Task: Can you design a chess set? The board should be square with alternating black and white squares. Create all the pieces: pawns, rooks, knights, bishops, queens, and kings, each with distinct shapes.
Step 4740:
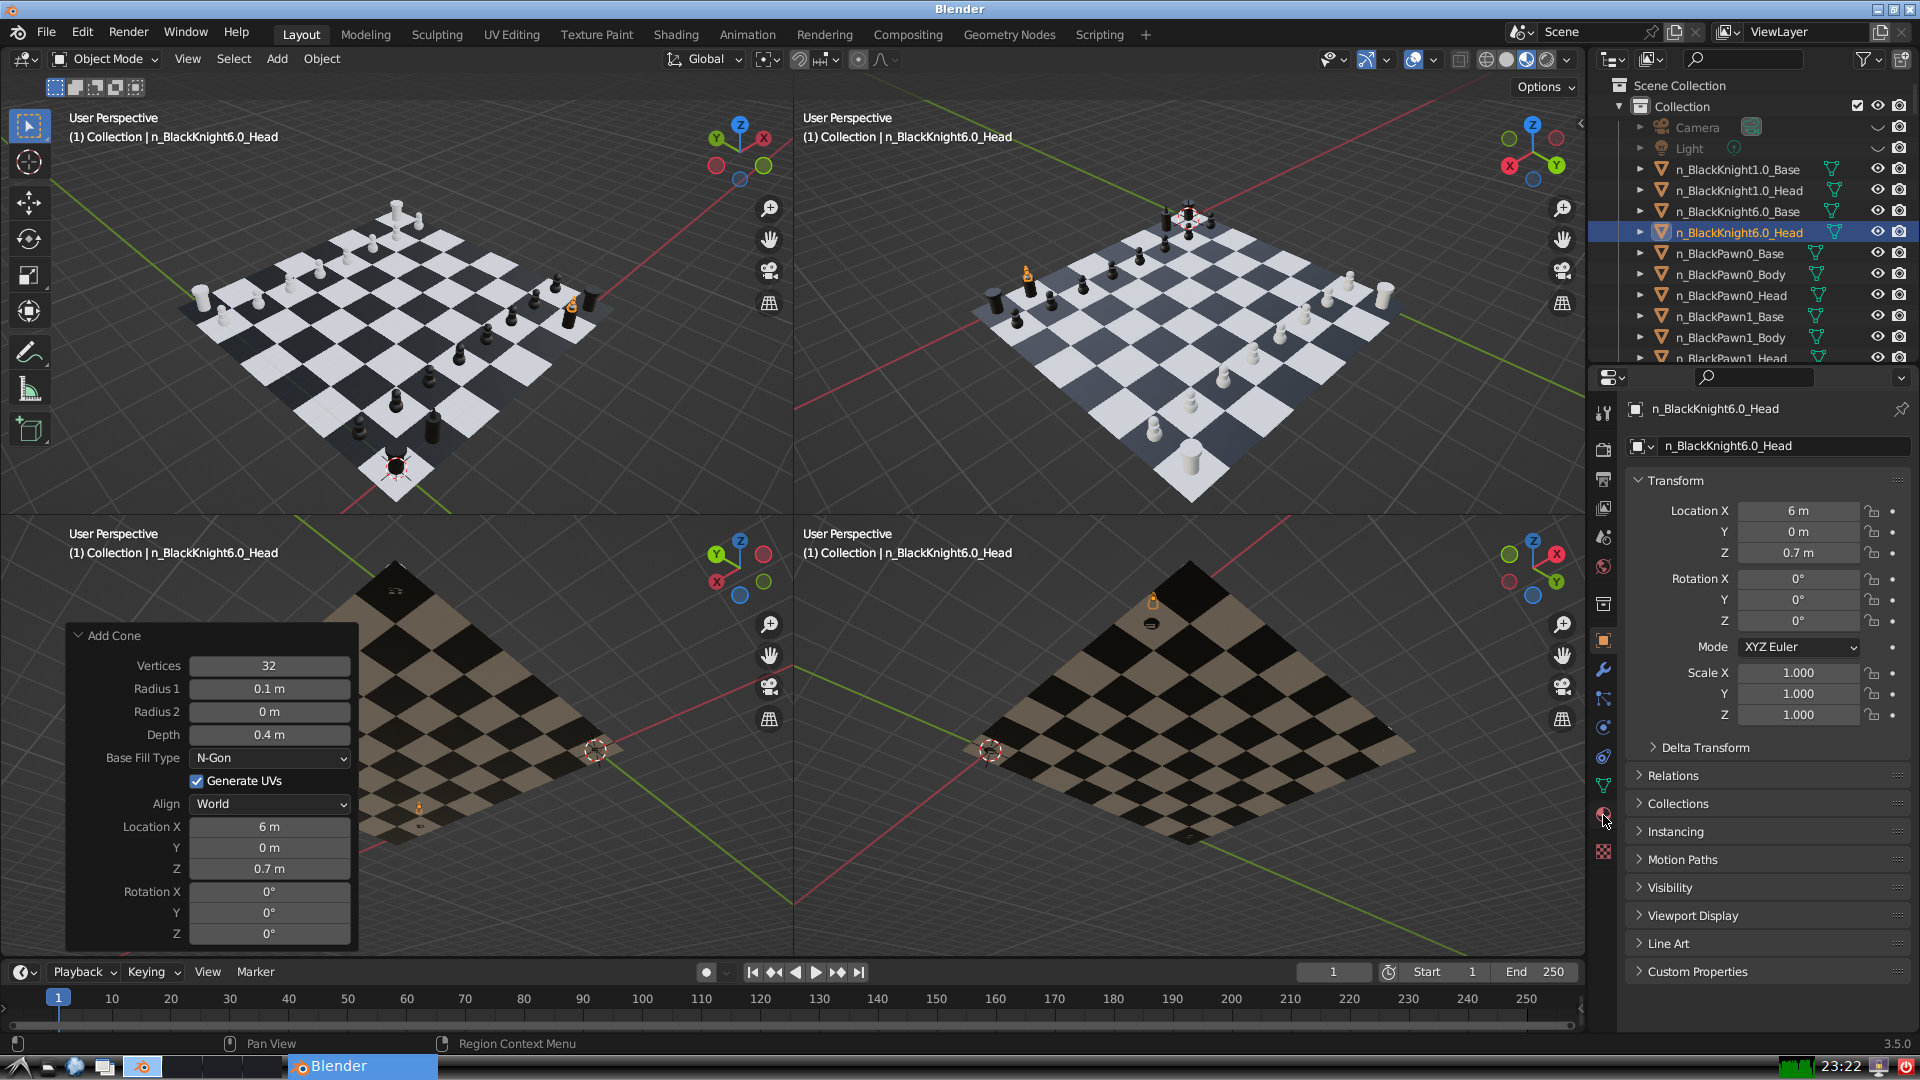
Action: click: no